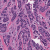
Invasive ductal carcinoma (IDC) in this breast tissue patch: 1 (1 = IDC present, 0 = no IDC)